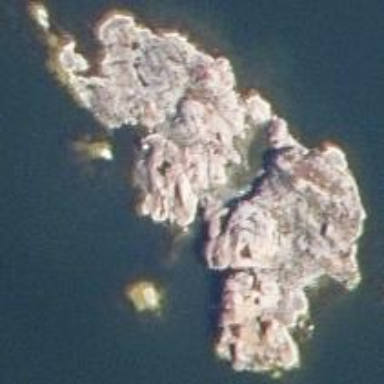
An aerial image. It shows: Islet along the natural coastline.